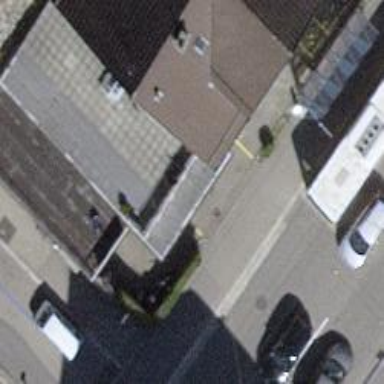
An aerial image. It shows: Shop specializing in motorcycles.